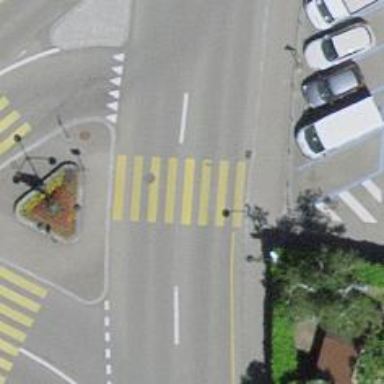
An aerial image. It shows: Uncontrolled zebra crossing with zebra markings.